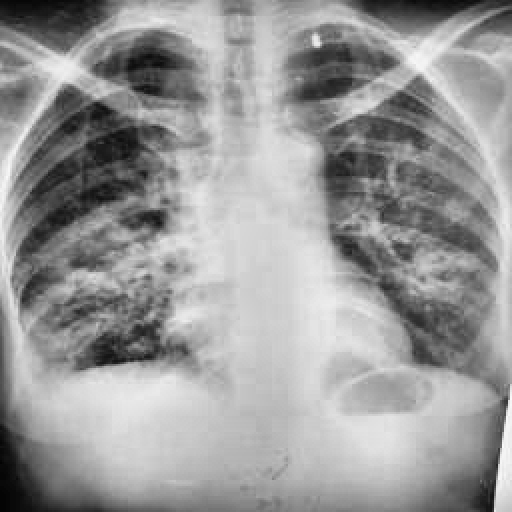
Finding: TUBERCULOSIS